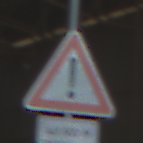
Verkehrszeichen: Gefahrenstelle
Zusatzzeichen unten: LaengeEinerStrecke5
Umgebung: Indoor, Urban
Tageszeit: Midday
Wetter: NotSpecified
Licht: Natural
Jahreszeit: NotSpecified
Kontrast: MediumContrast